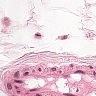
Metastatic tissue present: no